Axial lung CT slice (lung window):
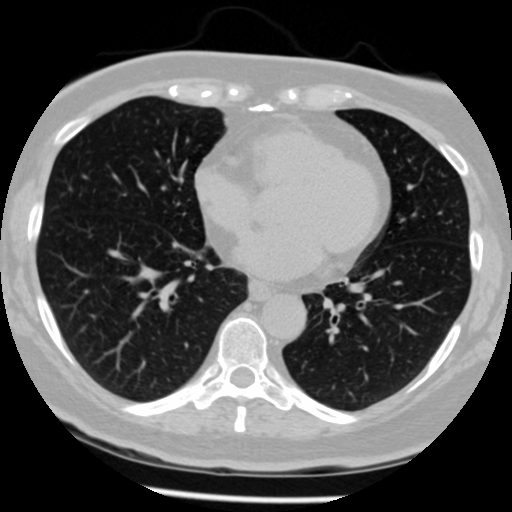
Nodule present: no